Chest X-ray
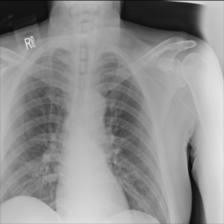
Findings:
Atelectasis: negative
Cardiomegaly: negative
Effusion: negative
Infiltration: negative
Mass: negative
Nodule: negative
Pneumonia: negative
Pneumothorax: negative
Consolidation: negative
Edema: negative
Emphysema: negative
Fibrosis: negative
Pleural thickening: negative
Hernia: negative